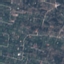
Land use / land cover class: Residential